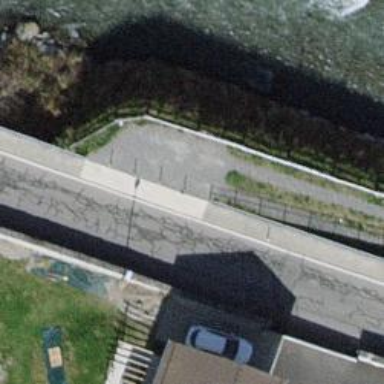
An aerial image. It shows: Bollard barrier.